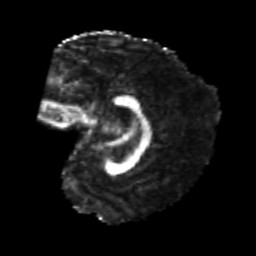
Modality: FA
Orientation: sagittal
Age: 23
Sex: female
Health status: healthy
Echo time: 0.074 s